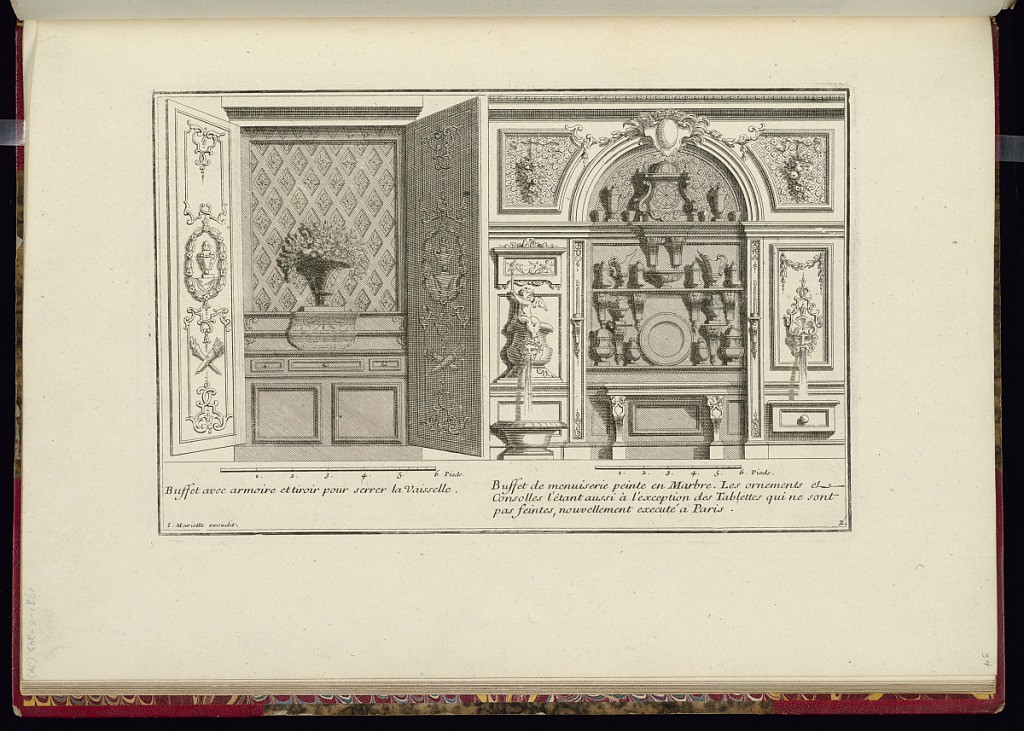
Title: Buffet avec armoire et tiroir pour serrer la vaiselle; Buffet de menuiserie peinte en marbre
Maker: Jean Mariette, French, 1660–1742
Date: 1686-1710
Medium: Etching and engraving on paper
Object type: Print
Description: The plate is divided by two sideboard designs. On the left, the sideboard features open doors, the panels of which are ornamented with wood carving. The back of the sideboard has a lozenge pattern filled with rosettes, and an attached vase filled with flowers. The right-side design features a wall of shelves filled with various vases, a clock at the top, and a console table in front. On either side of the inset cupboard are fountains attached to side panels: on the left, a putto with a raise sword sitting on a vase with water spilling from a mascaron at the vase's center; on the right, the water emerges from a mascaron.  The plate is not signed, but is numbered.